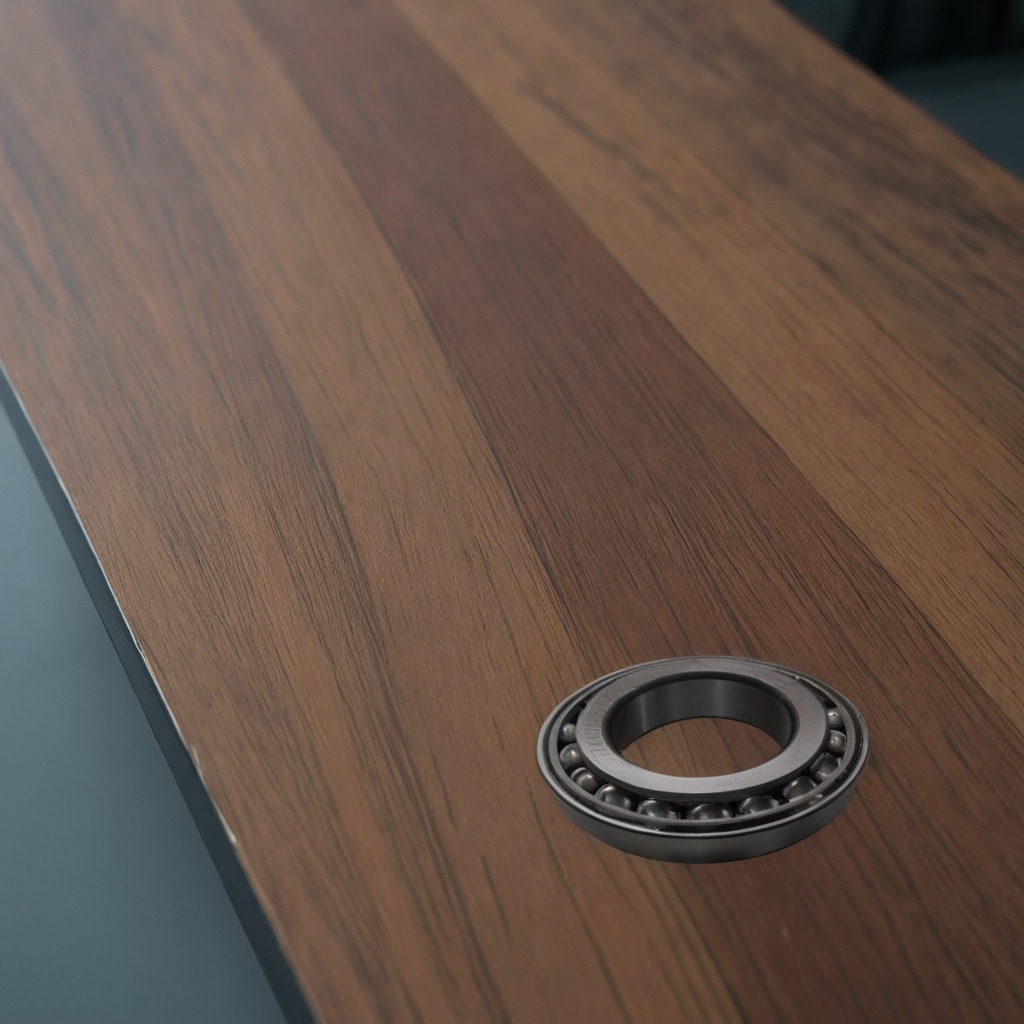
A metal ball bearing is lying on the old table.